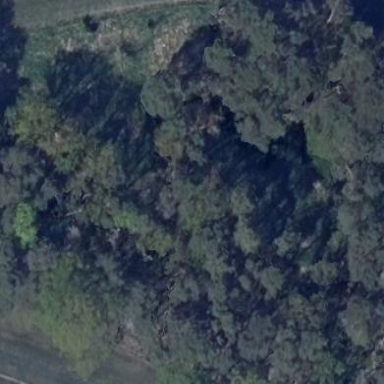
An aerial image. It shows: Forest area.